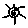
Label: sun